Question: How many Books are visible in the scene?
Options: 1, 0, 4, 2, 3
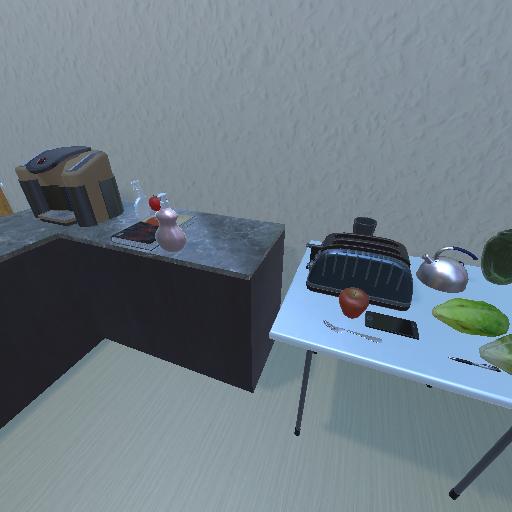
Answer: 1